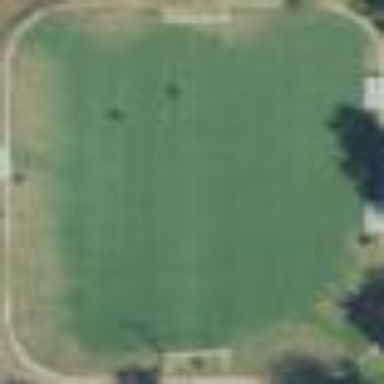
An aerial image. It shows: Soccer pitch for leisure land activities.